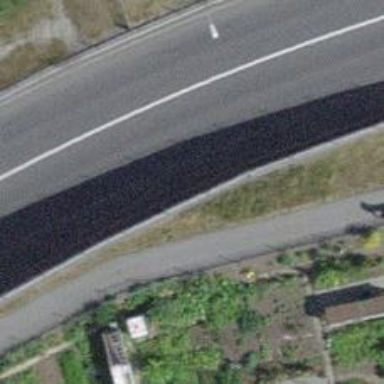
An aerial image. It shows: Retaining wall.